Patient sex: M
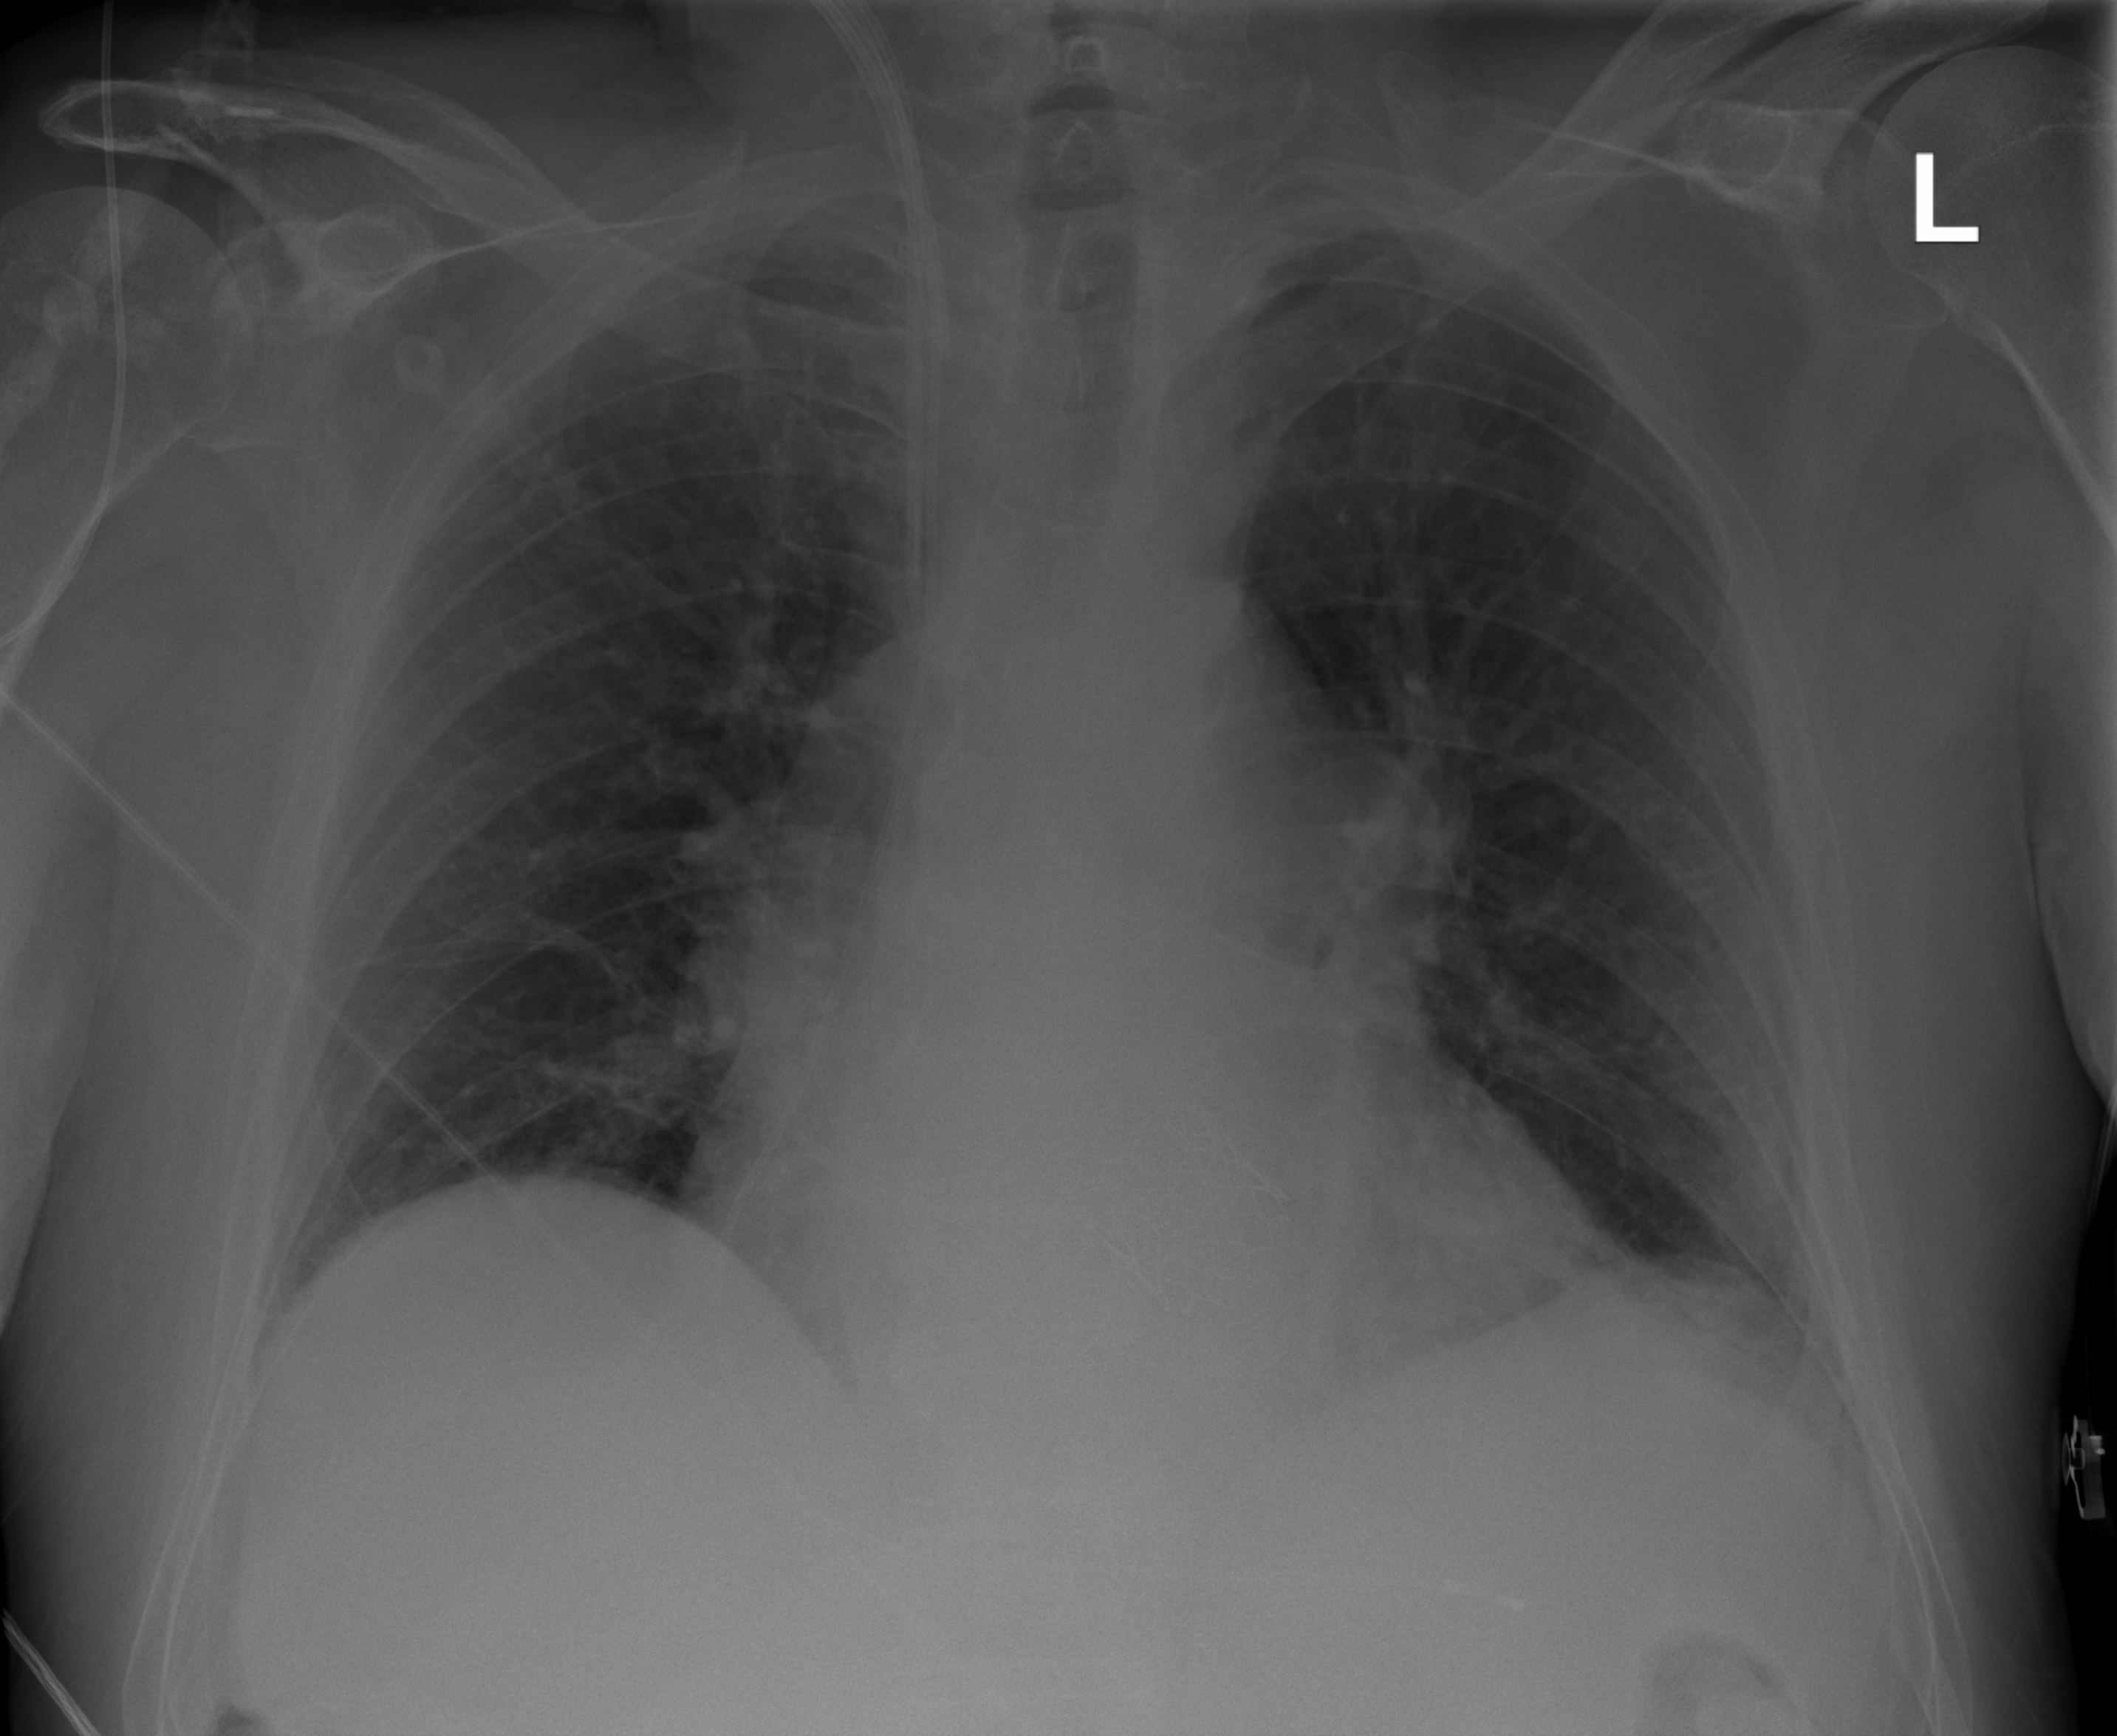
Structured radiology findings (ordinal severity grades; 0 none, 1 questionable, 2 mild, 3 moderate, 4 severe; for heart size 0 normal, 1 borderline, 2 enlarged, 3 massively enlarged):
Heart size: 2
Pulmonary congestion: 2
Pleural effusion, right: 0
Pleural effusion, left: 0
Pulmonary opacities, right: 0
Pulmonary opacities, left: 0
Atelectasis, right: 2
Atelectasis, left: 2